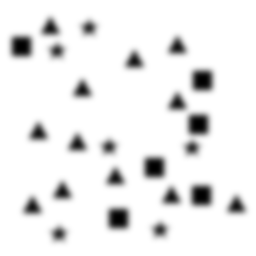
Squares: 6
Triangles: 12
Stars: 6
Total shapes: 24